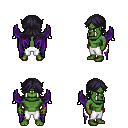
a pixel art fantasy rpg character, male body template, orc, green skin, purple wings, white pants, raven loose hair, four views (front, back, left, right), 2x2 character sprite sheet, small pixel art, hard edges, no anti-aliasing